RGB frame:
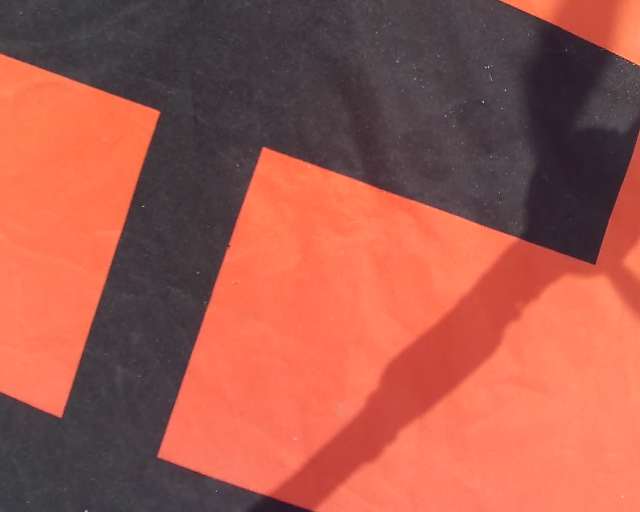
Thermal frame:
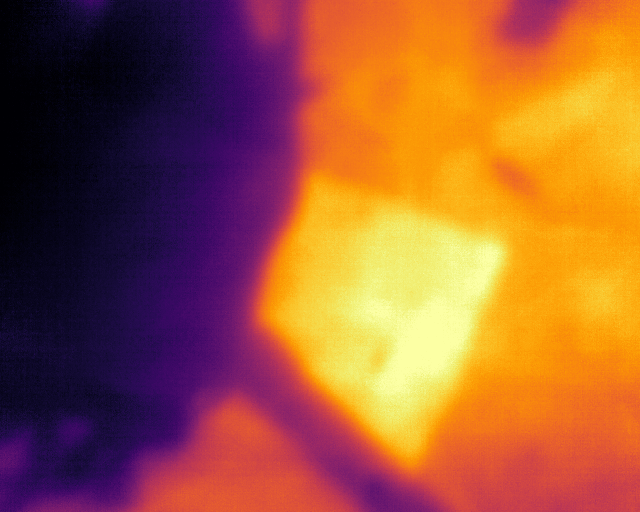
Captured: 2026-02-26 03:39:24
Pixels at or above 80 °C: 0 (fraction of frame: 0)